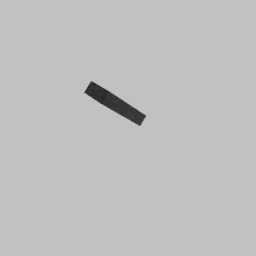
Label: lighting